Field crop: tomato
Growth stage: 1
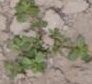
Species: portulaca